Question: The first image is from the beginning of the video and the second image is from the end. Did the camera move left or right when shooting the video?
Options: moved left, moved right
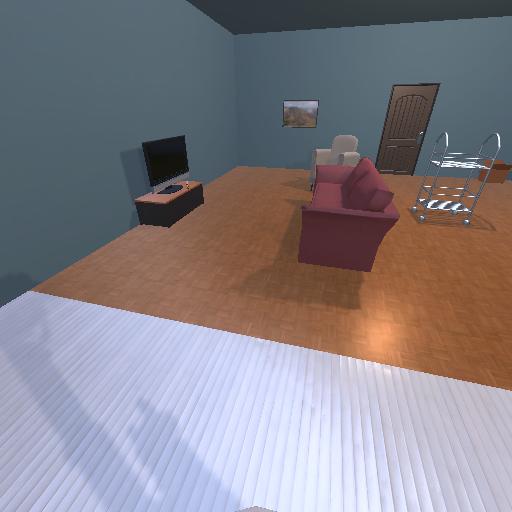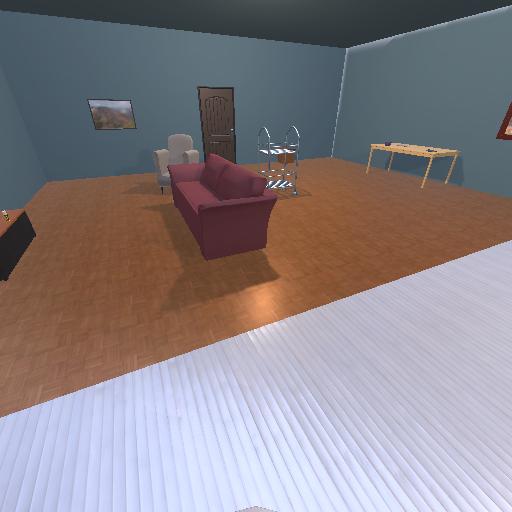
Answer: moved left